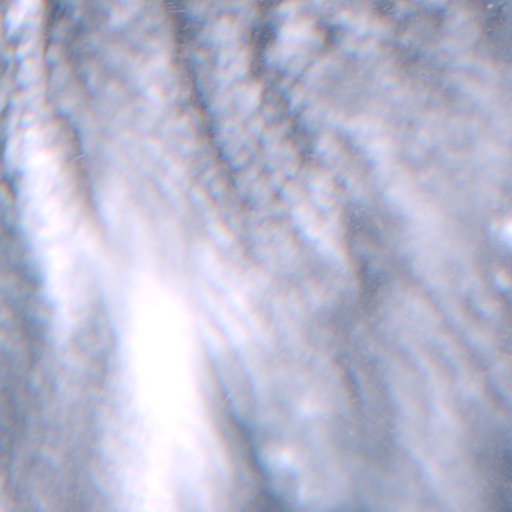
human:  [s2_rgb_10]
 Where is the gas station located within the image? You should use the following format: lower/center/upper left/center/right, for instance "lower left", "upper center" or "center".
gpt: The gas station is located in the lower right of the image.
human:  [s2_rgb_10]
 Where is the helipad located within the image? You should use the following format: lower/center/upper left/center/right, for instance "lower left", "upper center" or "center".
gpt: The helipad is located in the lower left of the image.
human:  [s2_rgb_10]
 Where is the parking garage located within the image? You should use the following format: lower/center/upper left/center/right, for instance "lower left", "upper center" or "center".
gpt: The parking garage is located in the lower right of the image.
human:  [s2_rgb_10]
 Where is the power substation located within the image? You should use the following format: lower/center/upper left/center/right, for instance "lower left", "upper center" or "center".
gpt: The power substation is located in the upper center of the image.
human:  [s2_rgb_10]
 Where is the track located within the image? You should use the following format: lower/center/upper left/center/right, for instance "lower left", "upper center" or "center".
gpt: The track is located in the center right of the image.
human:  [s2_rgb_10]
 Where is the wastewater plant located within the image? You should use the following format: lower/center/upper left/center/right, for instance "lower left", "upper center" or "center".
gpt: The wastewater plant is located in the upper right of the image.
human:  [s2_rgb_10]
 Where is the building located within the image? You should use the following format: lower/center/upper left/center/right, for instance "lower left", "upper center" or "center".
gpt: There is no building in the image.